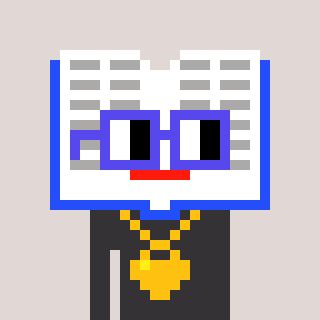
a pixel art character with square blue glasses, a dictionary-shaped head and a grayscale-colored body on a warm background